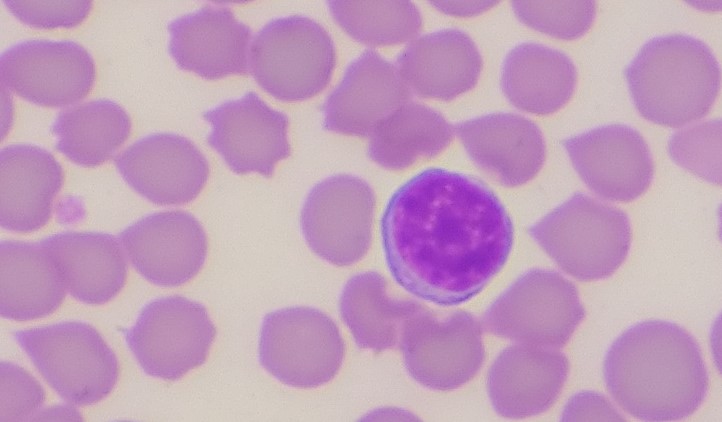
White blood cell type: Lymphocyte